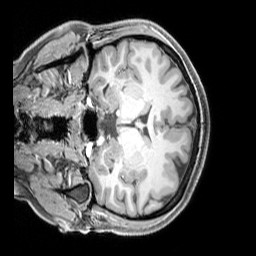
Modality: T1w
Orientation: coronal
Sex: female
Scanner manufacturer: siemens
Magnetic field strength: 3 T
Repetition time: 2.3 s
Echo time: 0.00226 s